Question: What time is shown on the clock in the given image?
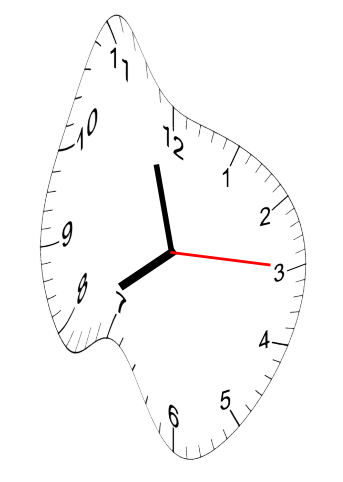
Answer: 07:57:15